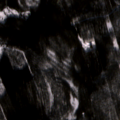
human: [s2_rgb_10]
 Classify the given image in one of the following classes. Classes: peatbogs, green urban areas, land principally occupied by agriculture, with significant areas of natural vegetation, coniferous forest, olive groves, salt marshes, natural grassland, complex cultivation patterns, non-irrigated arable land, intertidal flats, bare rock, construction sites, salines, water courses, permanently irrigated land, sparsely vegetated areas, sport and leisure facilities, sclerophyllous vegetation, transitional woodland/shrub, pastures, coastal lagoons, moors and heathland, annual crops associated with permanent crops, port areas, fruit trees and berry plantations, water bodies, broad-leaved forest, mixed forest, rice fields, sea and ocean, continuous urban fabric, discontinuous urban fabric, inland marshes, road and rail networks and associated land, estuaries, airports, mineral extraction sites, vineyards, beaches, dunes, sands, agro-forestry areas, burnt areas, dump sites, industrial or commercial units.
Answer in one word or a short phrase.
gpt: coniferous forest, mixed forest, transitional woodland/shrub